Question: i am using eclipse.
Basically what i am trying to implement is that , that i have a gridView which is fetching images from mysql database dynamically using JSON.
Now , instead of gridview i want to show them as coverflow view.
I have searched through the internet , but was not able to find any library or example for dynamic images , i only found for static images stored in the app itself and not on external database.
My code are as follows:-
MainActivity.java:-
'''
public class MainActivity extends Activity implements OnClickListener {
// Log tag
private static final String TAG = MainActivity.class.getSimpleName();
// Movies json url
private static final String url = "http://eventassociate.com/wedding/photomania";
private ProgressDialog pDialog;
private List<Movie> movieList = new ArrayList<Movie>();
private PullToRefreshGridView mPullRefreshGridView;
private GridView gridView;
private CustomListAdapter adapter;
ImageButton blackcapture;
private static int RESULT_LOAD_IMAGE = 1;
String picturePath;
@Override
protected void onCreate(Bundle savedInstanceState) {
super.onCreate(savedInstanceState);
getWindow().setFlags(WindowManager.LayoutParams.FLAG_FULLSCREEN,
WindowManager.LayoutParams.FLAG_FULLSCREEN);
setContentView(R.layout.gallary_activity_main);
overridePendingTransition(R.anim.push_down_in, R.anim.push_down_out);
mPullRefreshGridView = (PullToRefreshGridView) findViewById(R.id.list);
gridView = mPullRefreshGridView.getRefreshableView();
mPullRefreshGridView.setOnRefreshListener(new OnRefreshListener2<GridView>() {
@Override
public void onPullDownToRefresh(PullToRefreshBase<GridView> refreshView) {
adapter.notifyDataSetChanged();
gridView.setAdapter(adapter);
gridView.invalidateViews();
mPullRefreshGridView.onRefreshComplete();
}
adapter = new CustomListAdapter(this, movieList);
gridView.setAdapter(adapter);
gridView.setOnItemClickListener(new OnItemClickListener() {
@Override
public void onItemClick(AdapterView<?> parent, View v,
int position, long id) {
Movie m5 = movieList.get(position);
Intent i = new Intent(getApplicationContext(),
FullImageActivity.class);
i.putExtra("movieobject", m5);
startActivity(i);
}
});
'''
Adapter Class:-
'''
public class CustomListAdapter extends BaseAdapter {
private Activity activity;
private LayoutInflater inflater;
List<Movie> movieItems;
ImageLoader imageLoader = AppController.getInstance().getImageLoader();
public CustomListAdapter(Activity activity, List<Movie> movieItems) {
this.activity = activity;
this.movieItems = movieItems;
}
@Override
public int getCount() {
return movieItems.size();
}
@Override
public Object getItem(int location) {
return movieItems.get(location);
}
@Override
public long getItemId(int position) {
return position;
}
@Override
public View getView(int position, View convertView, ViewGroup parent) {
if (inflater == null)
inflater = (LayoutInflater) activity
.getSystemService(Context.LAYOUT_INFLATER_SERVICE);
if (convertView == null)
convertView = inflater.inflate(R.layout.gallary_list_row, null);
if (imageLoader == null)
imageLoader = AppController.getInstance().getImageLoader();
NetworkImageView thumbNail = (NetworkImageView) convertView
.findViewById(R.id.thumbnail);
// ...............................................
TextView title = (TextView) convertView.findViewById(R.id.title);
// getting movie data for the row
Movie m = movieItems.get(position);
// thumbnail image
thumbNail.setImageUrl(m.getThumbnailUrl(), imageLoader);
// title
title.setText(m.getTitle());
return convertView;
}
'''
Movie.java:-
'''
public class Movie implements Parcelable{
private String title,thumbnailUrl;
public Movie() {
// TODO Auto-generated constructor stub
}
public Movie(String name, String thumbnailUrl
) {
this.title = name;
this.thumbnailUrl = thumbnailUrl;
}
public String getTitle() {
return title;
}
public void setTitle(String name) {
this.title = name;
}
public String getThumbnailUrl() {
return thumbnailUrl;
}
public void setThumbnailUrl(String thumbnailUrl) {
this.thumbnailUrl = "http://eventassociate.com/wedding/"+thumbnailUrl;
}
// Parcelling part
public Movie(Parcel in){
String[] data = new String[2];
in.readStringArray(data);
this.title = data[0];
this.thumbnailUrl = data[1];
}
@Override
public int describeContents() {
// TODO Auto-generated method stub
return 0;
}
@Override
public void writeToParcel(Parcel dest, int flags) {
dest.writeStringArray(new String[] {this.title,
this.thumbnailUrl,
});
}
public static final Parcelable.Creator CREATOR = new Parcelable.Creator() {
public Movie createFromParcel(Parcel in) {
return new Movie(in);
}
public Movie[] newArray(int size) {
return new Movie[size];
}
};
'''
}
I successfully implemented this as GridView , but i am facing trouble in implementing this as coverflow design or something like that.
I searched on the net and i find this code , but only for static images:-
'''
public class SimpleExample extends Activity {
// =============================================================================
// Child views
// =============================================================================
private FancyCoverFlow fancyCoverFlow;
// =============================================================================
// Supertype overrides
// =============================================================================
/**
* Called when the activity is first created.
*/
@Override
public void onCreate(Bundle savedInstanceState) {
super.onCreate(savedInstanceState);
setContentView(R.layout.main);
this.fancyCoverFlow = (FancyCoverFlow) this.findViewById(R.id.fancyCoverFlow);
this.fancyCoverFlow.setAdapter(new FancyCoverFlowSampleAdapter());
this.fancyCoverFlow.setUnselectedAlpha(1.0f);
this.fancyCoverFlow.setUnselectedSaturation(0.0f);
this.fancyCoverFlow.setUnselectedScale(0.5f);
this.fancyCoverFlow.setSpacing(50);
this.fancyCoverFlow.setMaxRotation(0);
this.fancyCoverFlow.setScaleDownGravity(0.2f);
this.fancyCoverFlow.setActionDistance(FancyCoverFlow.ACTION_DISTANCE_AUTO);
}
// =============================================================================
// Private classes
// =============================================================================
'''
}
Adapter.java:-
'''
public class FancyCoverFlowSampleAdapter extends FancyCoverFlowAdapter {
// =============================================================================
// Private members
// =============================================================================
private int[] images = {R.drawable.image1, R.drawable.image2, R.drawable.image3, R.drawable.image4, R.drawable.image5, R.drawable.image6,};
// =============================================================================
// Supertype overrides
// =============================================================================
@Override
public int getCount() {
return images.length;
}
@Override
public Integer getItem(int i) {
return images[i];
}
@Override
public long getItemId(int i) {
return i;
}
@Override
public View getCoverFlowItem(int i, View reuseableView, ViewGroup viewGroup) {
ImageView imageView = null;
if (reuseableView != null) {
imageView = (ImageView) reuseableView;
} else {
imageView = new ImageView(viewGroup.getContext());
imageView.setScaleType(ImageView.ScaleType.CENTER_INSIDE);
imageView.setLayoutParams(new FancyCoverFlow.LayoutParams(300, 400));
}
imageView.setImageResource(this.getItem(i));
return imageView;
}
'''
}
Can someone help me , in solving my problem.
Thanks.
MainActivity:-
'''
public class MainActivity extends Activity implements OnClickListener {
// Log tag
private static final String TAG = album.MainActivity.class.getSimpleName();
// Movies json url
private static final String url = "http://eventassociate.com/wedding/androidadminimages";
private ProgressDialog pDialog;
private List<Moviealbum> movieList = new ArrayList<Moviealbum>();
private FancyCoverFlow fancyCoverFlow;
private CustomListAdapter adapter;
@Override
protected void onCreate(Bundle savedInstanceState) {
super.onCreate(savedInstanceState);
getWindow().setFlags(WindowManager.LayoutParams.FLAG_FULLSCREEN,
WindowManager.LayoutParams.FLAG_FULLSCREEN);
setContentView(R.layout.album_activity_main);
overridePendingTransition(R.anim.push_down_in, R.anim.push_down_out);
this.fancyCoverFlow = (FancyCoverFlow) this.findViewById(R.id.list);
adapter = new CustomListAdapter(this, movieList);
this.fancyCoverFlow.setAdapter(new CustomListAdapter(this, movieList));
this.fancyCoverFlow.setUnselectedAlpha(1.0f);
this.fancyCoverFlow.setUnselectedSaturation(0.0f);
this.fancyCoverFlow.setUnselectedScale(0.5f);
this.fancyCoverFlow.setSpacing(50);
this.fancyCoverFlow.setMaxRotation(0);
this.fancyCoverFlow.setScaleDownGravity(0.2f);
this.fancyCoverFlow.setActionDistance(FancyCoverFlow.ACTION_DISTANCE_AUTO);
fancyCoverFlow.setOnItemClickListener(new OnItemClickListener() {
@Override
public void onItemClick(AdapterView<?> parent, View v,
int position, long id) {
Moviealbum m5 = movieList.get(position);
Intent i = new Intent(getApplicationContext(),album.
FullImageActivity.class);
i.putExtra("movieobject", m5);
startActivity(i);
}
});
pDialog = new ProgressDialog(this);
// Showing progress dialog before making http request
pDialog.setMessage("Loading...");
pDialog.show();
// changing action bar color
getActionBar().setBackgroundDrawable(
new ColorDrawable(Color.parseColor("#1b1b1b")));
// Creating volley request obj
JsonArrayRequest movieReq = new JsonArrayRequest(url,
new Response.Listener<JSONArray>() {
@Override
public void onResponse(JSONArray response) {
Log.d(TAG, response.toString());
hidePDialog();
// Parsing json
for (int i = 0; i < response.length(); i++) {
try {
JSONObject obj = response.getJSONObject(i);
Moviealbum movie = new Moviealbum();
movie.setTitle(obj.getString("no"));
movie.setThumbnailUrl(obj.getString("alinks"));
// adding movie to movies array
movieList.add(movie);
} catch (JSONException e) {
e.printStackTrace();
}
}
// notifying list adapter about data changes
// so that it renders the list view with updated data
adapter.notifyDataSetChanged();
}
}, new Response.ErrorListener() {
@Override
public void onErrorResponse(VolleyError error) {
VolleyLog.d(TAG, "Error: " + error.getMessage());
hidePDialog();
}
});
// Adding request to request queue...................................
AppController.getInstance().addToRequestQueue(movieReq);
}
@Override
public void onDestroy() {
super.onDestroy();
hidePDialog();
}
private void hidePDialog() {
if (pDialog != null) {
pDialog.dismiss();
pDialog = null;
}
}
'''
AdapterClass :-
'''
public class CustomListAdapter extends FancyCoverFlowAdapter {
private Activity activity;
private LayoutInflater inflater;
List<Moviealbum> movieItems;
ImageLoader imageLoader = AppController.getInstance().getImageLoader();
public CustomListAdapter(Activity activity, List<Moviealbum> movieItems) {
this.activity = activity;
this.movieItems = movieItems;
}
@Override
public int getCount() {
return movieItems.size();
}
@Override
public Object getItem(int location) {
return movieItems.get(location);
}
@Override
public long getItemId(int position) {
return position;
}
@Override
public View getCoverFlowItem(int position, View reuseableView, ViewGroup viewGroup) {
if (inflater == null)
inflater = (LayoutInflater) activity
.getSystemService(Context.LAYOUT_INFLATER_SERVICE);
if (reuseableView == null)
reuseableView = inflater.inflate(R.layout.gallary_list_row, null);
if (imageLoader == null)
imageLoader = AppController.getInstance().getImageLoader();
NetworkImageView thumbNail = (NetworkImageView) reuseableView
.findViewById(R.id.thumbnail);
// ...............................................
TextView title = (TextView) reuseableView.findViewById(R.id.title);
// getting movie data for the row
Moviealbum m = movieItems.get(position);
// thumbnail image
thumbNail.setImageUrl(m.getThumbnailUrl(), imageLoader);
// title
title.setText(m.getTitle());
return reuseableView;
}
'''
The app runs fine , but after loading blank screen is shown with no images.
Logcat:-

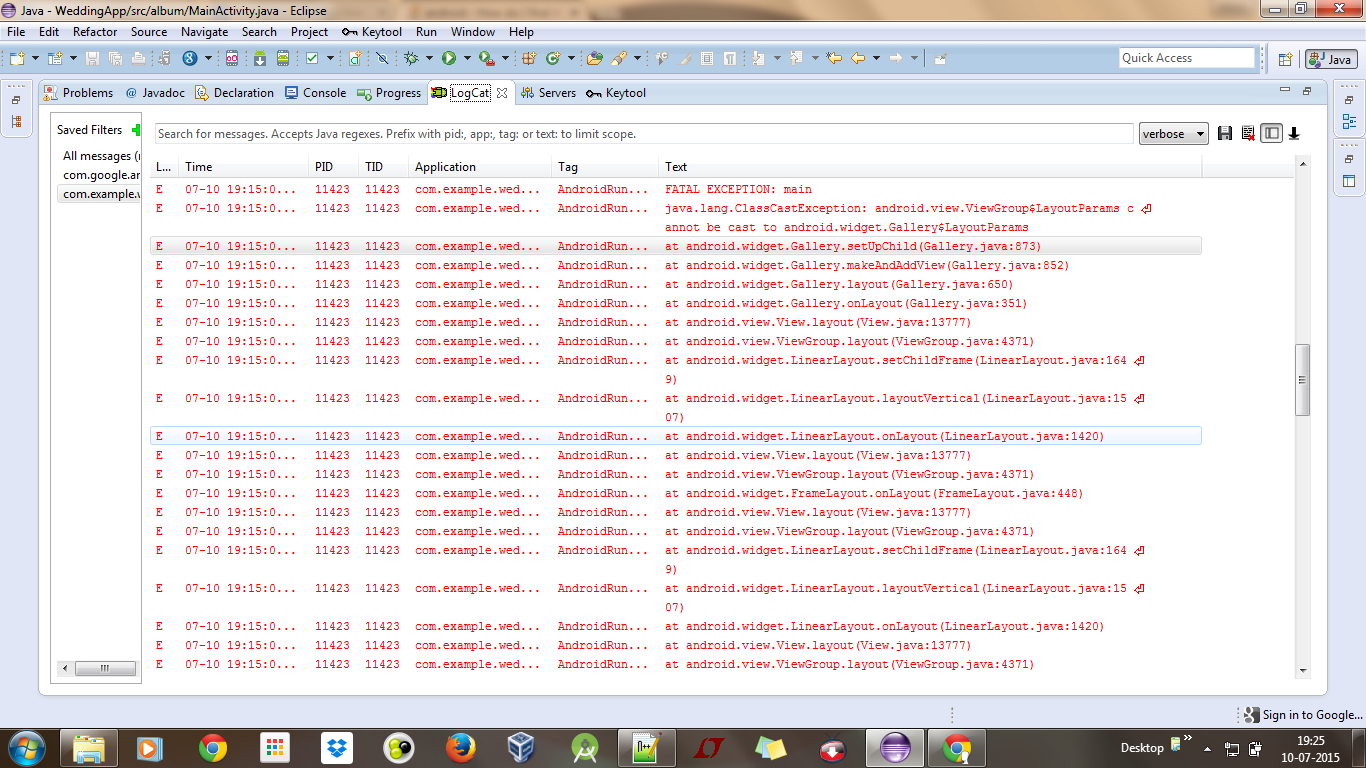
Answer: Your issue isn't with the CoverFlow code, but rather where you're doing your network operation. On app load, begin your network request for your JSON payload, show a spinner to show the app is loading, and populate your Adapter once your images are loaded. I'm assuming you have network code already given your GridView implementation? Let me know if I've missed something. I hope that helps!
EDIT:
Once you've added images to your Adapter make sure you call 'notifyDataSetChanged()' to tell your adapter to reload its views.
EDIT 2:
Look at this line here:
'this.fancyCoverFlow.setAdapter(new CustomListAdapter(this, movieList));'
You're passing a new CustomListAdapter rather than passing in your adapter variable. Try fixing that and let me know if it works.